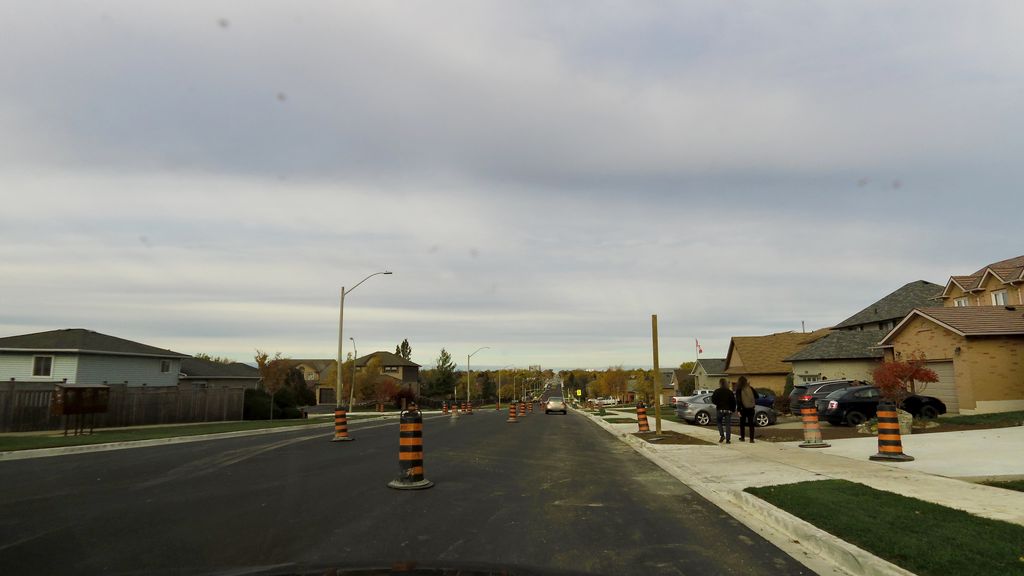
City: hamilton